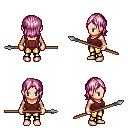
a pixel art fantasy rpg character, female body template, human, light skin, maroon pirate shirt, gold greaves, pink long bangs hairstyle, bracelets, spear, four views (front, back, left, right), 2x2 character sprite sheet, small pixel art, hard edges, no anti-aliasing